Field crop: maize
Growth stage: 2
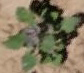
Species: chenopodium